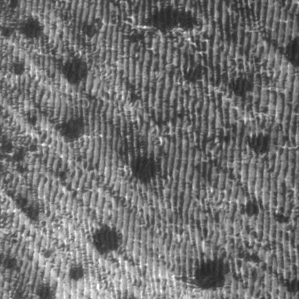
Label: frost